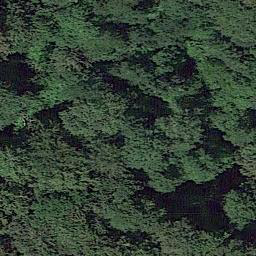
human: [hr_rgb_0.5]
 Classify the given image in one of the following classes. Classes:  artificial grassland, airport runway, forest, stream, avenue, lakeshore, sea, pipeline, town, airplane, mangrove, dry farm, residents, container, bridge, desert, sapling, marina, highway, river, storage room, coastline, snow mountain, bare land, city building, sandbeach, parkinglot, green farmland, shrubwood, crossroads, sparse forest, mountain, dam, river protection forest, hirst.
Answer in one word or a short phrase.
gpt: forest